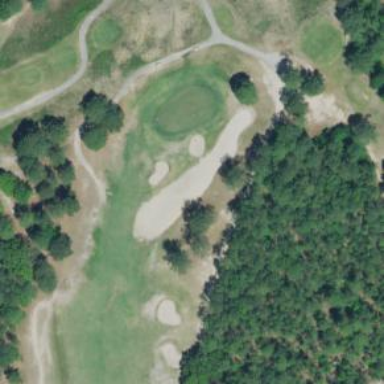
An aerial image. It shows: Sand bunker on golf course.